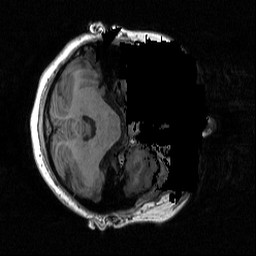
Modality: T1w
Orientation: axial
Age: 25
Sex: female
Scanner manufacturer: siemens
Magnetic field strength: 3 T
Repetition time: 2.3 s
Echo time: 0.00298 s